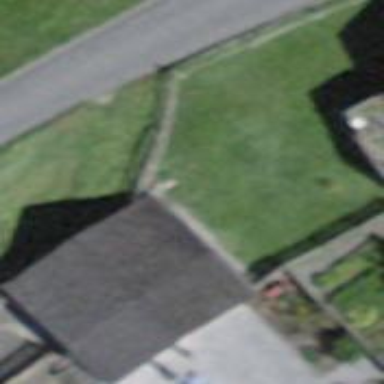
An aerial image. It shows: Building with gabled roof oriented across.